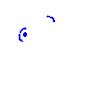
Particle: pion